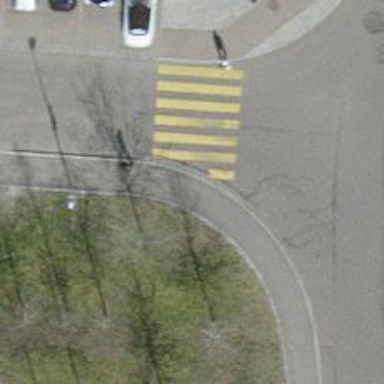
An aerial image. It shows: Kerb serving as barrier.